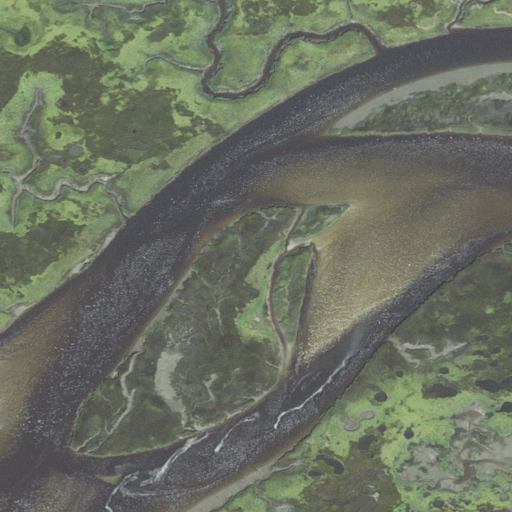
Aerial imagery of island in Massachusetts named Wicks Island containing herbaceous wetlands, open water, and barren land